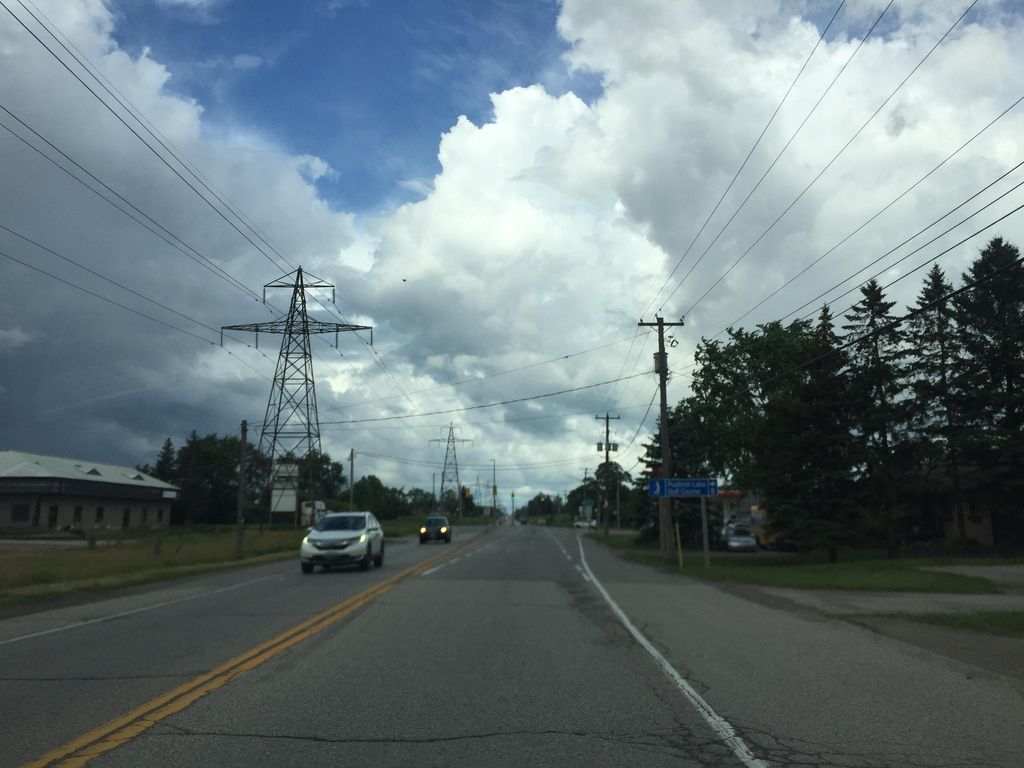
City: kitchener-waterloo